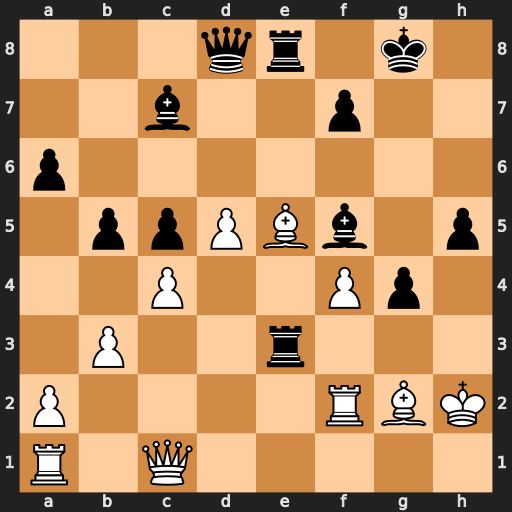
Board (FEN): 3qr1k1/2b2p2/p7/1ppPBb1p/2P2Pp1/1P2r3/P4RBK/R1Q5
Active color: w
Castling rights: -
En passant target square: -
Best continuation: Qxe3 Qh4+ Kg1